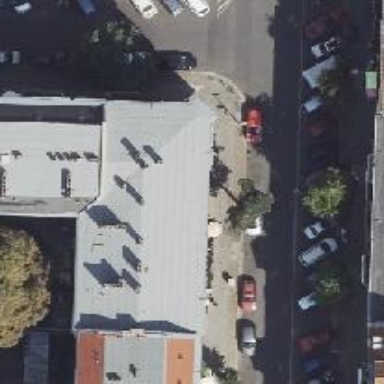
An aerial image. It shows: Restaurant.